Question: I am building an Android app that uses Google Analytics to record various Events and Screens throughout the app. The Engagement Flow dashboard is quite striking but I'd like to export the data and play with it on my own. How can I write my app so that I can extract the data that is used in the Engagement Flow dashboard using the <URL>?
Currently, I am using <URL> does not exist. Thoughts?

For what its worth, others have had similar questions in case its useful:
- <URL>
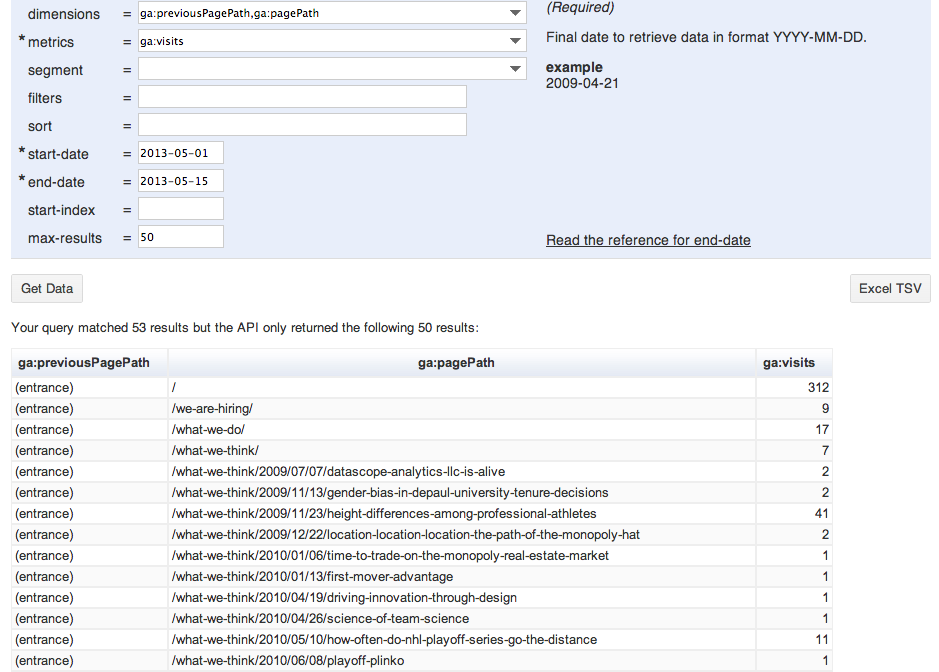
Answer: According to Google-Analytics, as of now this feature is not available.